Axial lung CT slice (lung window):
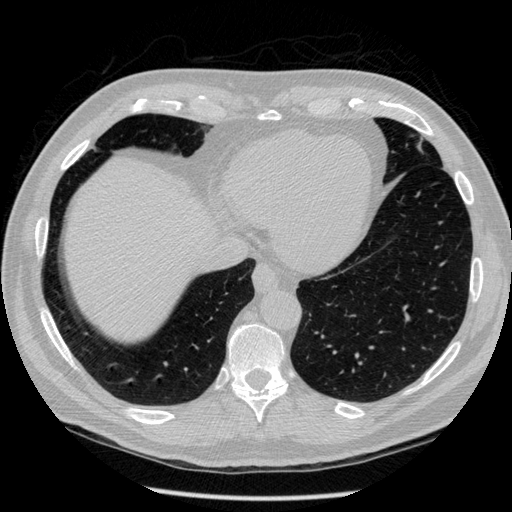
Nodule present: no